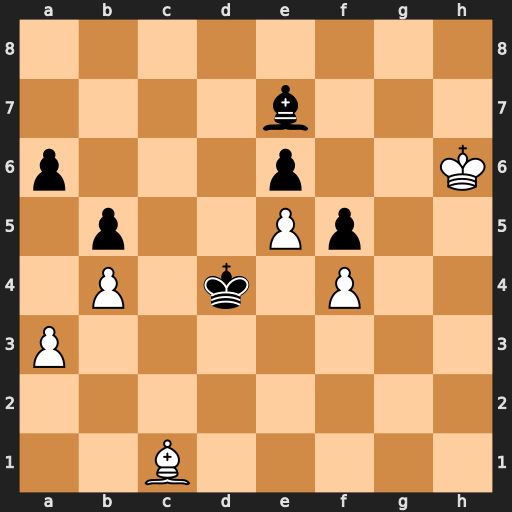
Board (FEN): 8/4b3/p3p2K/1p2Pp2/1P1k1P2/P7/8/2B5
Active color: w
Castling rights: -
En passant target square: f6
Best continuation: exf6 Bxf6 Bb2+ Ke3 Bxf6